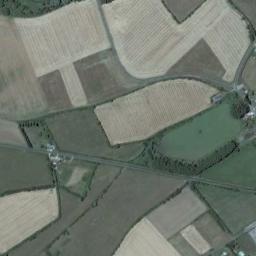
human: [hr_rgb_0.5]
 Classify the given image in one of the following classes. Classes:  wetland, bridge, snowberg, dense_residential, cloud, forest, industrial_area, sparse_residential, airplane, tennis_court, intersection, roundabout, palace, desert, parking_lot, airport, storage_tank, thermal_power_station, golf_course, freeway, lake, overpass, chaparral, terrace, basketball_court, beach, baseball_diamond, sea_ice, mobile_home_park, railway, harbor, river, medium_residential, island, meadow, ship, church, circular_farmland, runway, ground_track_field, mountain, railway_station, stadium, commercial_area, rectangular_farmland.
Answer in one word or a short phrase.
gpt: rectangular_farmland